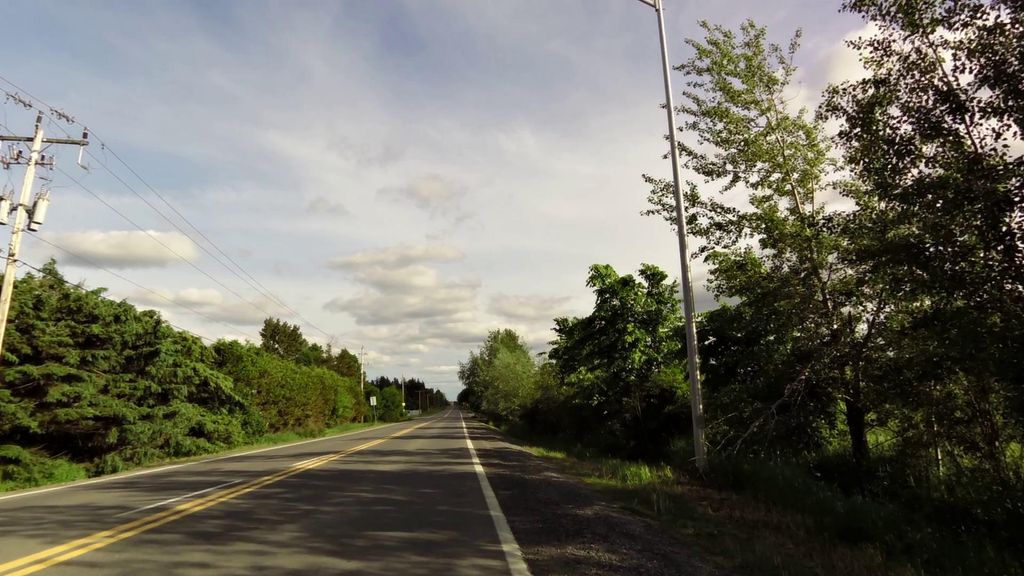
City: ottawa-gatineau